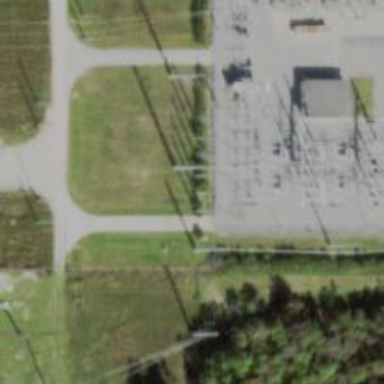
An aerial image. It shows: Triple tower power structure.